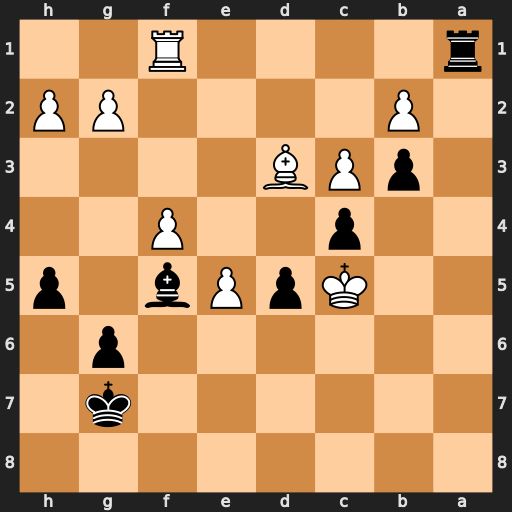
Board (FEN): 8/6k1/6p1/2KpPb1p/2p2P2/1pPB4/1P4PP/r4R2
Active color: b
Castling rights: -
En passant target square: -
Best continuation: Ra5+ Kb6 Bxd3 Kxa5 Bxf1